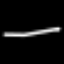
Label: line